Interaction volume radius: 10 \u00c5
Interaction volume height: 20 \u00c5
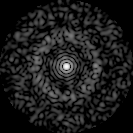
Disorder parameter: 0.8572